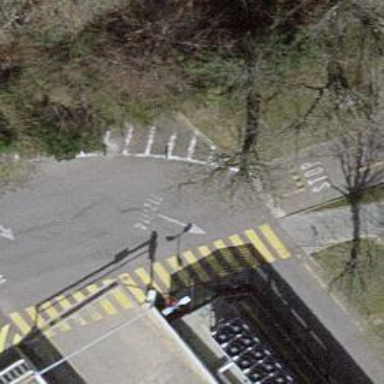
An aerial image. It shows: Marked crossing with zebra stripes on the road.